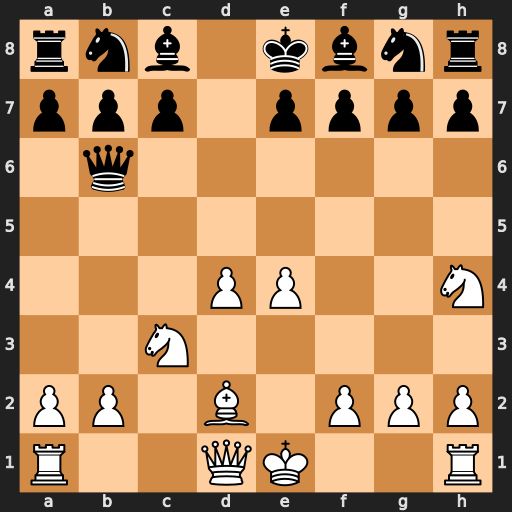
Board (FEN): rnb1kbnr/ppp1pppp/1q6/8/3PP2N/2N5/PP1B1PPP/R2QK2R
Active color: w
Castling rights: KQkq
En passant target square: -
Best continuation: Nd5 Nf6 Nxb6